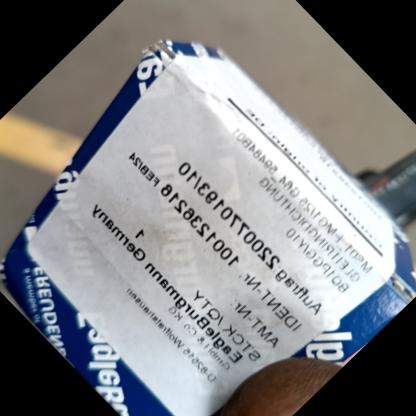
Klasa: inne